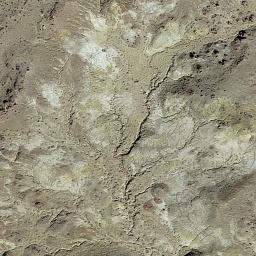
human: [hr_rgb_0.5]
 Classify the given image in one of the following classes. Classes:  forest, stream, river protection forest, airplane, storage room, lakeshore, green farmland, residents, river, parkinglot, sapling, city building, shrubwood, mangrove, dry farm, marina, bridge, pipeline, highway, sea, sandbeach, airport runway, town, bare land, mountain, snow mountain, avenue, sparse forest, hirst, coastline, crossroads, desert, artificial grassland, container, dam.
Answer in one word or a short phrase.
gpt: bare land